Field crop: maize
Growth stage: 2
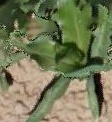
Species: maize